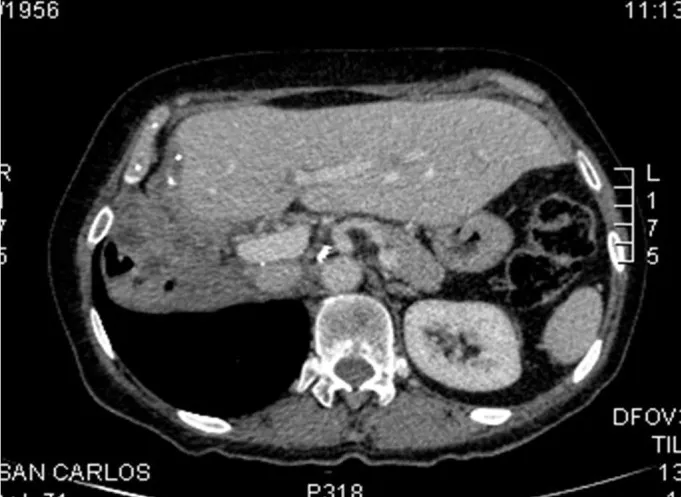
Abdominal CT scan after extensive surgery.
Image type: radiology (ct)